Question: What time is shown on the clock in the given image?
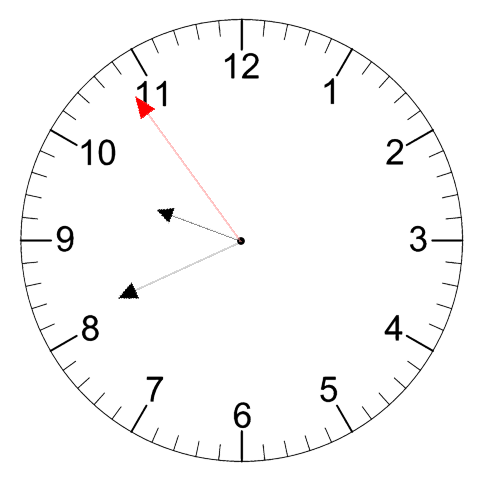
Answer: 09:40:54